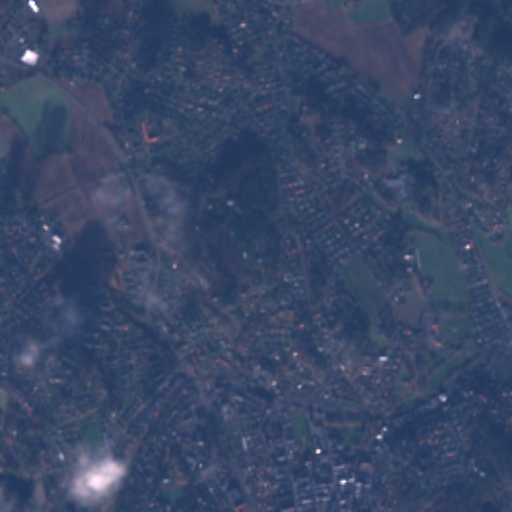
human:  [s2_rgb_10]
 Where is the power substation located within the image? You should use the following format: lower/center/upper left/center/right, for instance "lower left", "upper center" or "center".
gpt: The power substation is located in the center left of the image.
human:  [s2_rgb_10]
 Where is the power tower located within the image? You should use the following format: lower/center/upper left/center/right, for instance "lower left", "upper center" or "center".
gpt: The power tower is located in the upper left of the image.
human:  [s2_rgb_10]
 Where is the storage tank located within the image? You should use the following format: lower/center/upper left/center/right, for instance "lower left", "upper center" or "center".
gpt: The storage tank is located in the center of the image.
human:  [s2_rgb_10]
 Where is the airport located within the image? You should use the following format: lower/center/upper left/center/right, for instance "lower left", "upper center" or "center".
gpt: There is no airport in the image.